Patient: sex F, age 75
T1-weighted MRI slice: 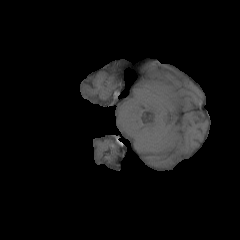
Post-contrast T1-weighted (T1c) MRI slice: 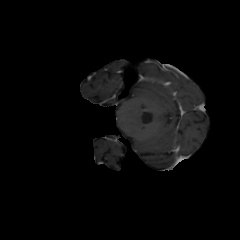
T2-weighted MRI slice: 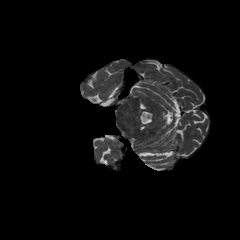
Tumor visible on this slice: no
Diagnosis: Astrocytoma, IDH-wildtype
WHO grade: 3